Interaction volume radius: 5 \u00c5
Interaction volume height: 10 \u00c5
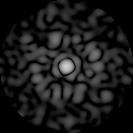
Disorder parameter: 0.8381